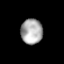
Tissue: prostate
Cell type: T cells
Senescence score: 0.7038
Nuclear area (px): 533
Mean DAPI intensity: 171.231